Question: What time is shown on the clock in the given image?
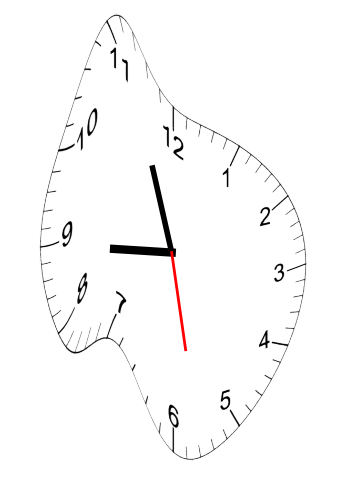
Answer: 08:56:28